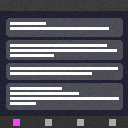
Screen state: on